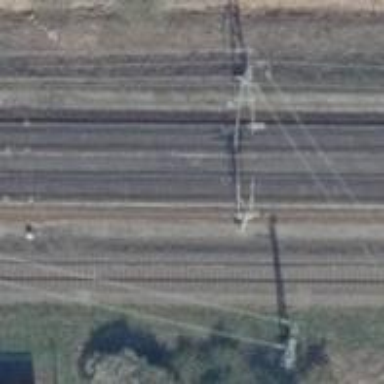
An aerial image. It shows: Milestone along the railway with catenary mast.